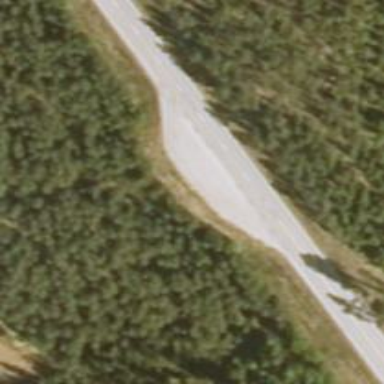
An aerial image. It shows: Rest area on the road.